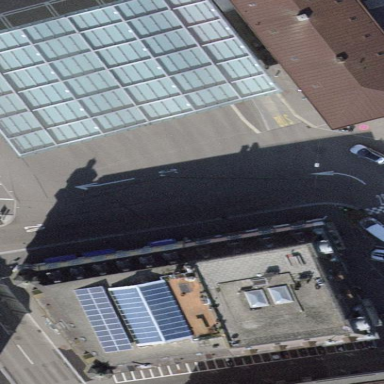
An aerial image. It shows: Grey roof.